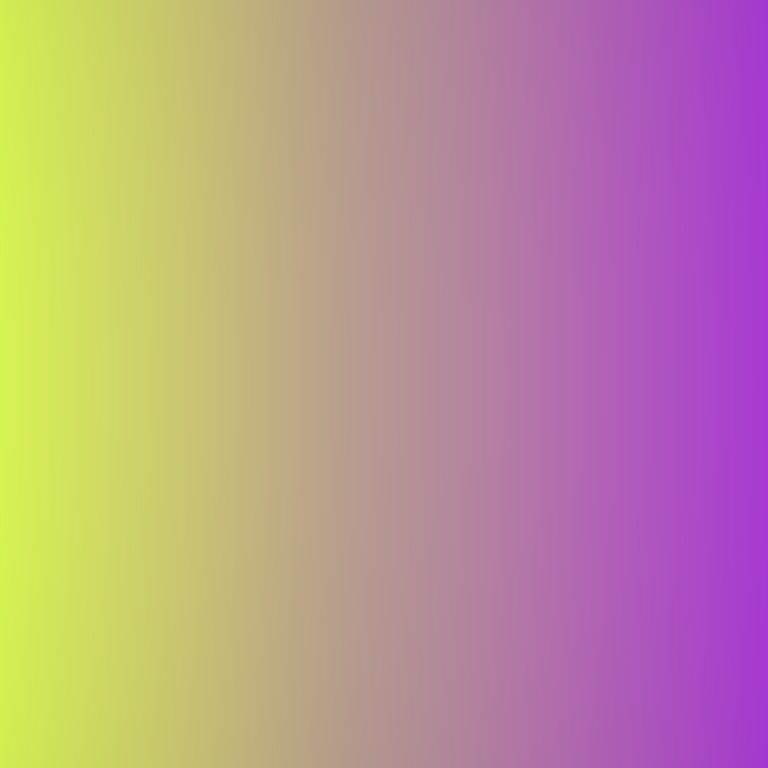
Abstract light effect, smooth gradient from yellow to purple, calm atmosphere, soft blend, no room, no furniture, no objects.